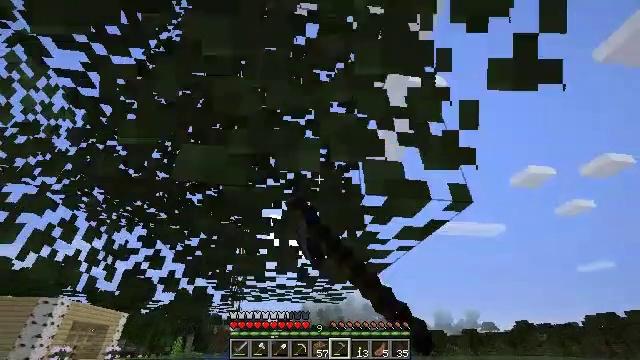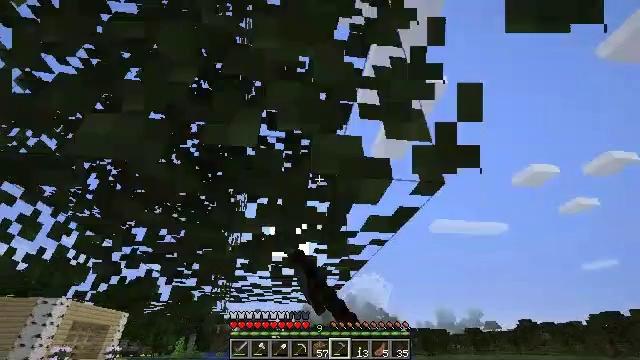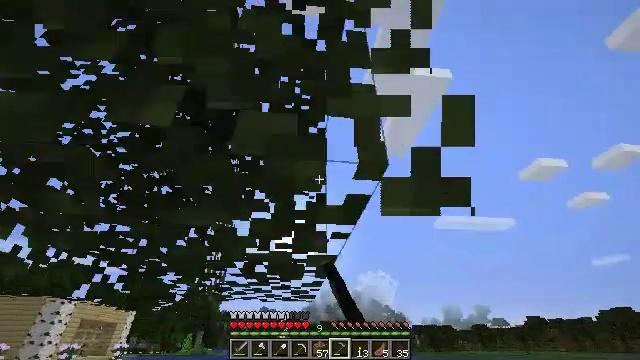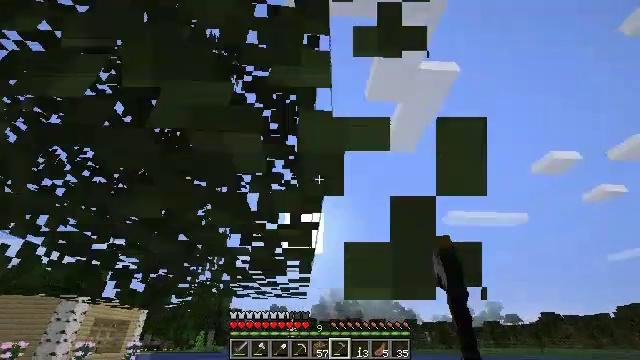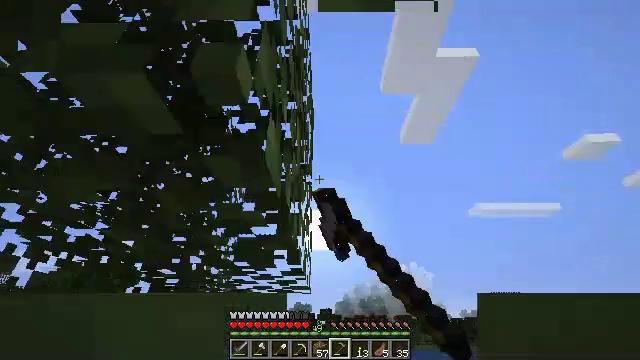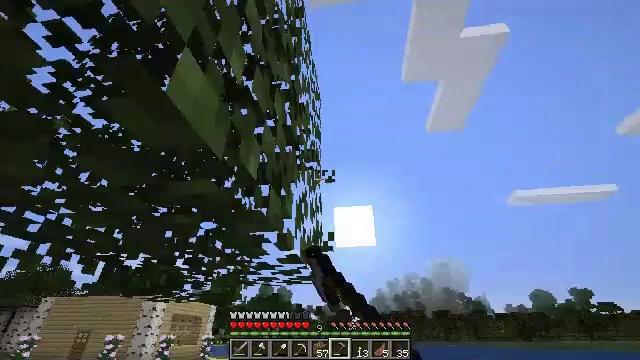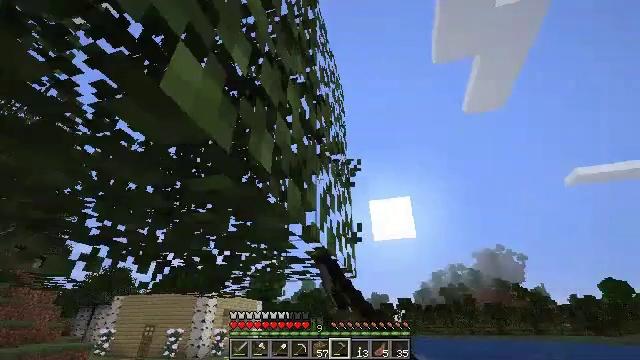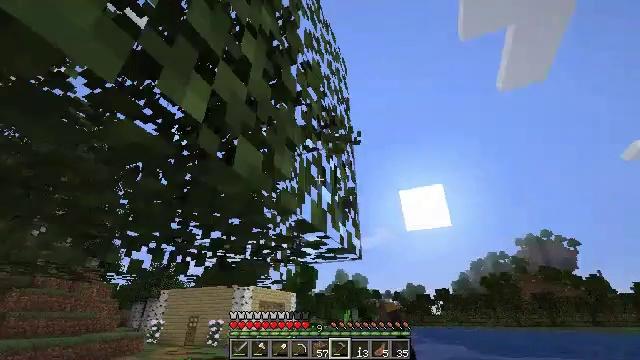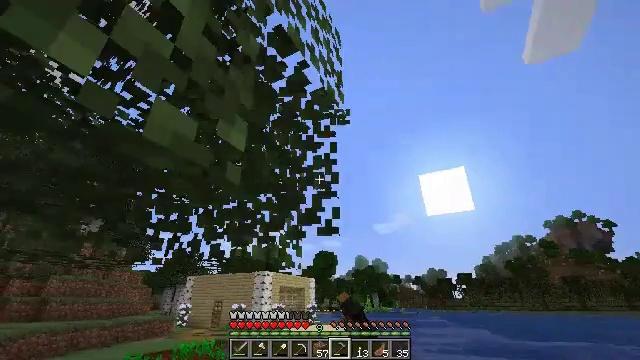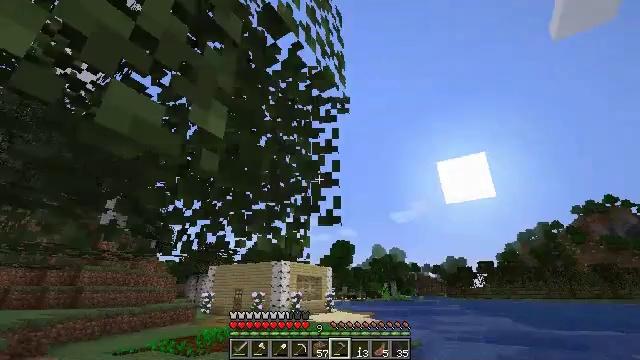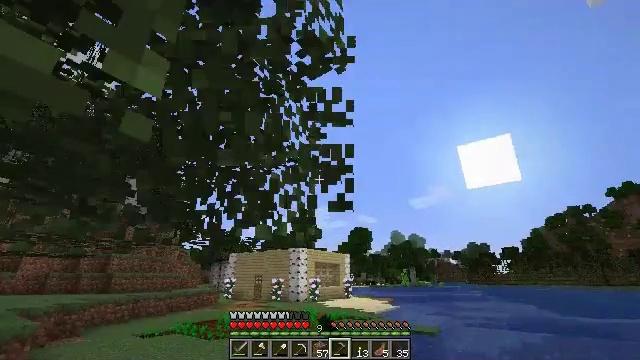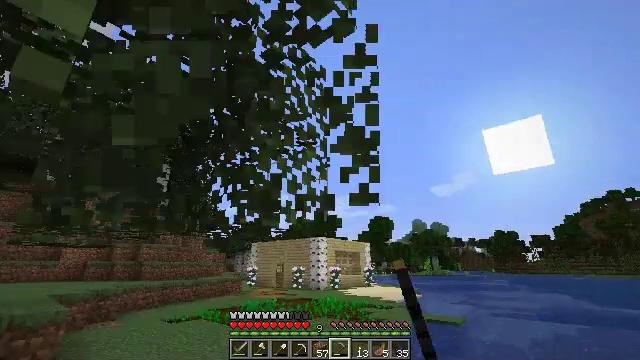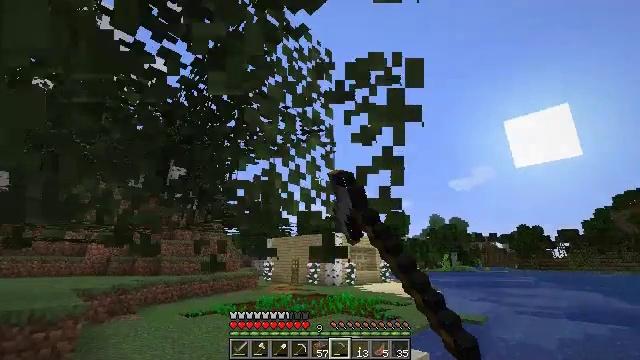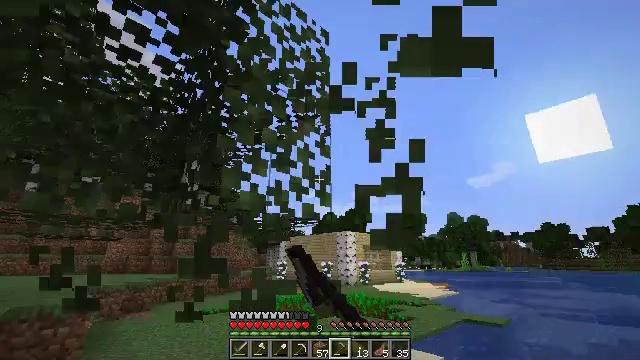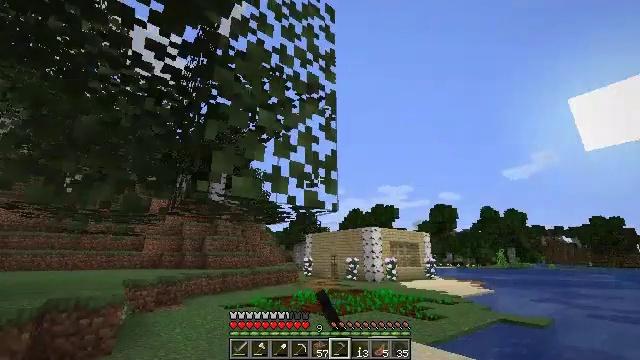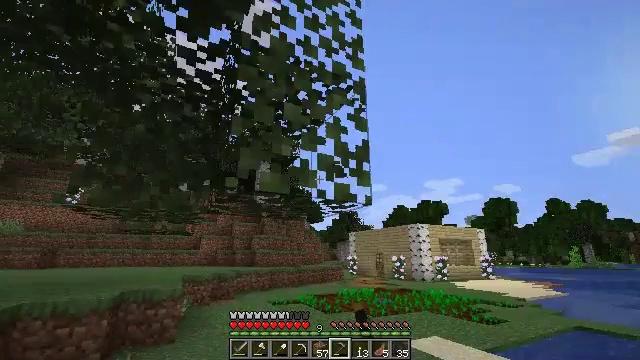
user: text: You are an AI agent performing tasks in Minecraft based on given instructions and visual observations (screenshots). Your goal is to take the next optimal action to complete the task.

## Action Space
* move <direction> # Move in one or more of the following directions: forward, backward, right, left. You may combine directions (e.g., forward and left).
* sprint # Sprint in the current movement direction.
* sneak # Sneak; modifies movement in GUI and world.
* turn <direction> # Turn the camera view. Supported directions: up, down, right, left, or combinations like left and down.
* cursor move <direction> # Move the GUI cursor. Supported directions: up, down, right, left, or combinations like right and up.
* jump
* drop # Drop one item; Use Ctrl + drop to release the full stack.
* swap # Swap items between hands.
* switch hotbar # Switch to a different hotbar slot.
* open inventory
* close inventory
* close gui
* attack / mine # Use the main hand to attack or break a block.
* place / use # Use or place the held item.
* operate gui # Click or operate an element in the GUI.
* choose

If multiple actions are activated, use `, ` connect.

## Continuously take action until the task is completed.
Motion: motion action
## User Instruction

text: Clear birch leaves to get saplings.
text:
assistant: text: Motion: move forward and move right, attack / mine
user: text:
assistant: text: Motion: move right, turn left, attack / mine
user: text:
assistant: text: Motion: move forward and move right, turn left, attack / mine
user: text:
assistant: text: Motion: move forward and move right, turn left, attack / mine
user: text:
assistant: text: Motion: move forward and move right, turn left, attack / mine
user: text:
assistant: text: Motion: move forward and move right, turn left and down, attack / mine
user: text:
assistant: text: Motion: move forward and move right, turn left and down, attack / mine
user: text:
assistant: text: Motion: move forward and move right, turn left and down, attack / mine
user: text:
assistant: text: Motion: move forward, turn left and down, attack / mine
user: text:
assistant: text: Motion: move forward, turn left and down, attack / mine
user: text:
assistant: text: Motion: move forward, turn left and down, attack / mine
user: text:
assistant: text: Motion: move forward and move right, turn left, attack / mine
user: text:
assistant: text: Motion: move forward and move right, turn left, attack / mine
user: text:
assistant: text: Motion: move forward and move right, turn left, attack / mine
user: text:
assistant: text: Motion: move forward and move right, turn left, attack / mine
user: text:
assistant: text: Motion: move forward and move right, turn left and down, attack / mine
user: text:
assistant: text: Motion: move forward and move right, turn left, attack / mine
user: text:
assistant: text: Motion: move forward and move right, turn left, attack / mine
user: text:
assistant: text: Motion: move forward and move right, turn left, attack / mine
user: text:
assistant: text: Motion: move forward and move right, turn left, attack / mine
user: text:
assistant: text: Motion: move forward and move right, turn left and down, attack / mine
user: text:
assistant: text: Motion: move forward and move right, turn left and down, attack / mine
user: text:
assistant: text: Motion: attack / mine